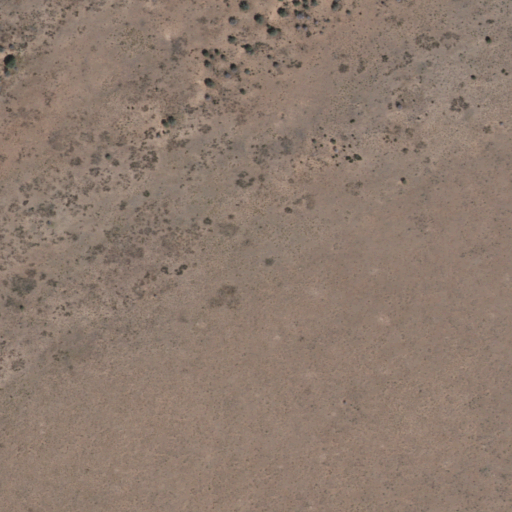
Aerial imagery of mountain in Arizona named Flat Mesa containing only shrub